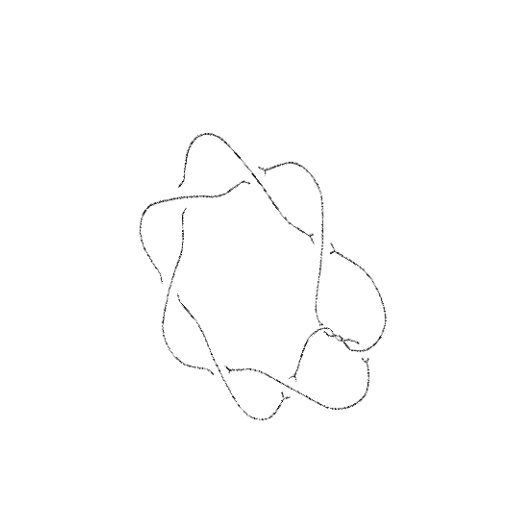
Crossing number: 10